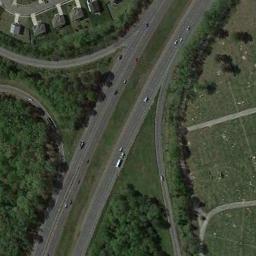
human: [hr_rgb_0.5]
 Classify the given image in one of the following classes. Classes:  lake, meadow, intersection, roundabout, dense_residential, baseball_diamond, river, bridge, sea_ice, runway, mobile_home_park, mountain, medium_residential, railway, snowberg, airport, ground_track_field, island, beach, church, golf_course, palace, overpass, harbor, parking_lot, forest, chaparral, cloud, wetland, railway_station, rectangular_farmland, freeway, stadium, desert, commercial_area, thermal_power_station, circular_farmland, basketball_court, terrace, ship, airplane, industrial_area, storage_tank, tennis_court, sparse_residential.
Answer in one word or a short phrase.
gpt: freeway